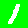
Digit: 1